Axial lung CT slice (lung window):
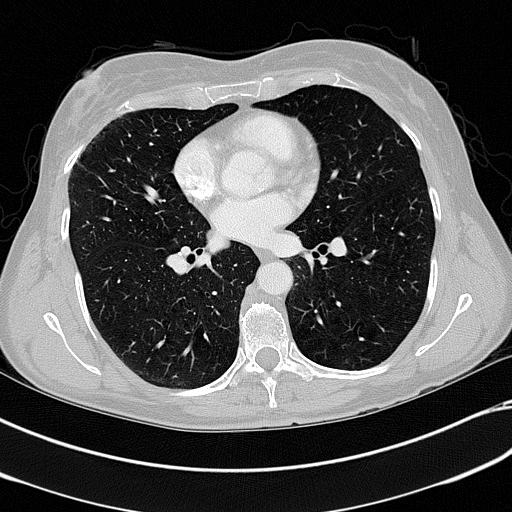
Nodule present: no